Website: macys
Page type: delivery-shipping
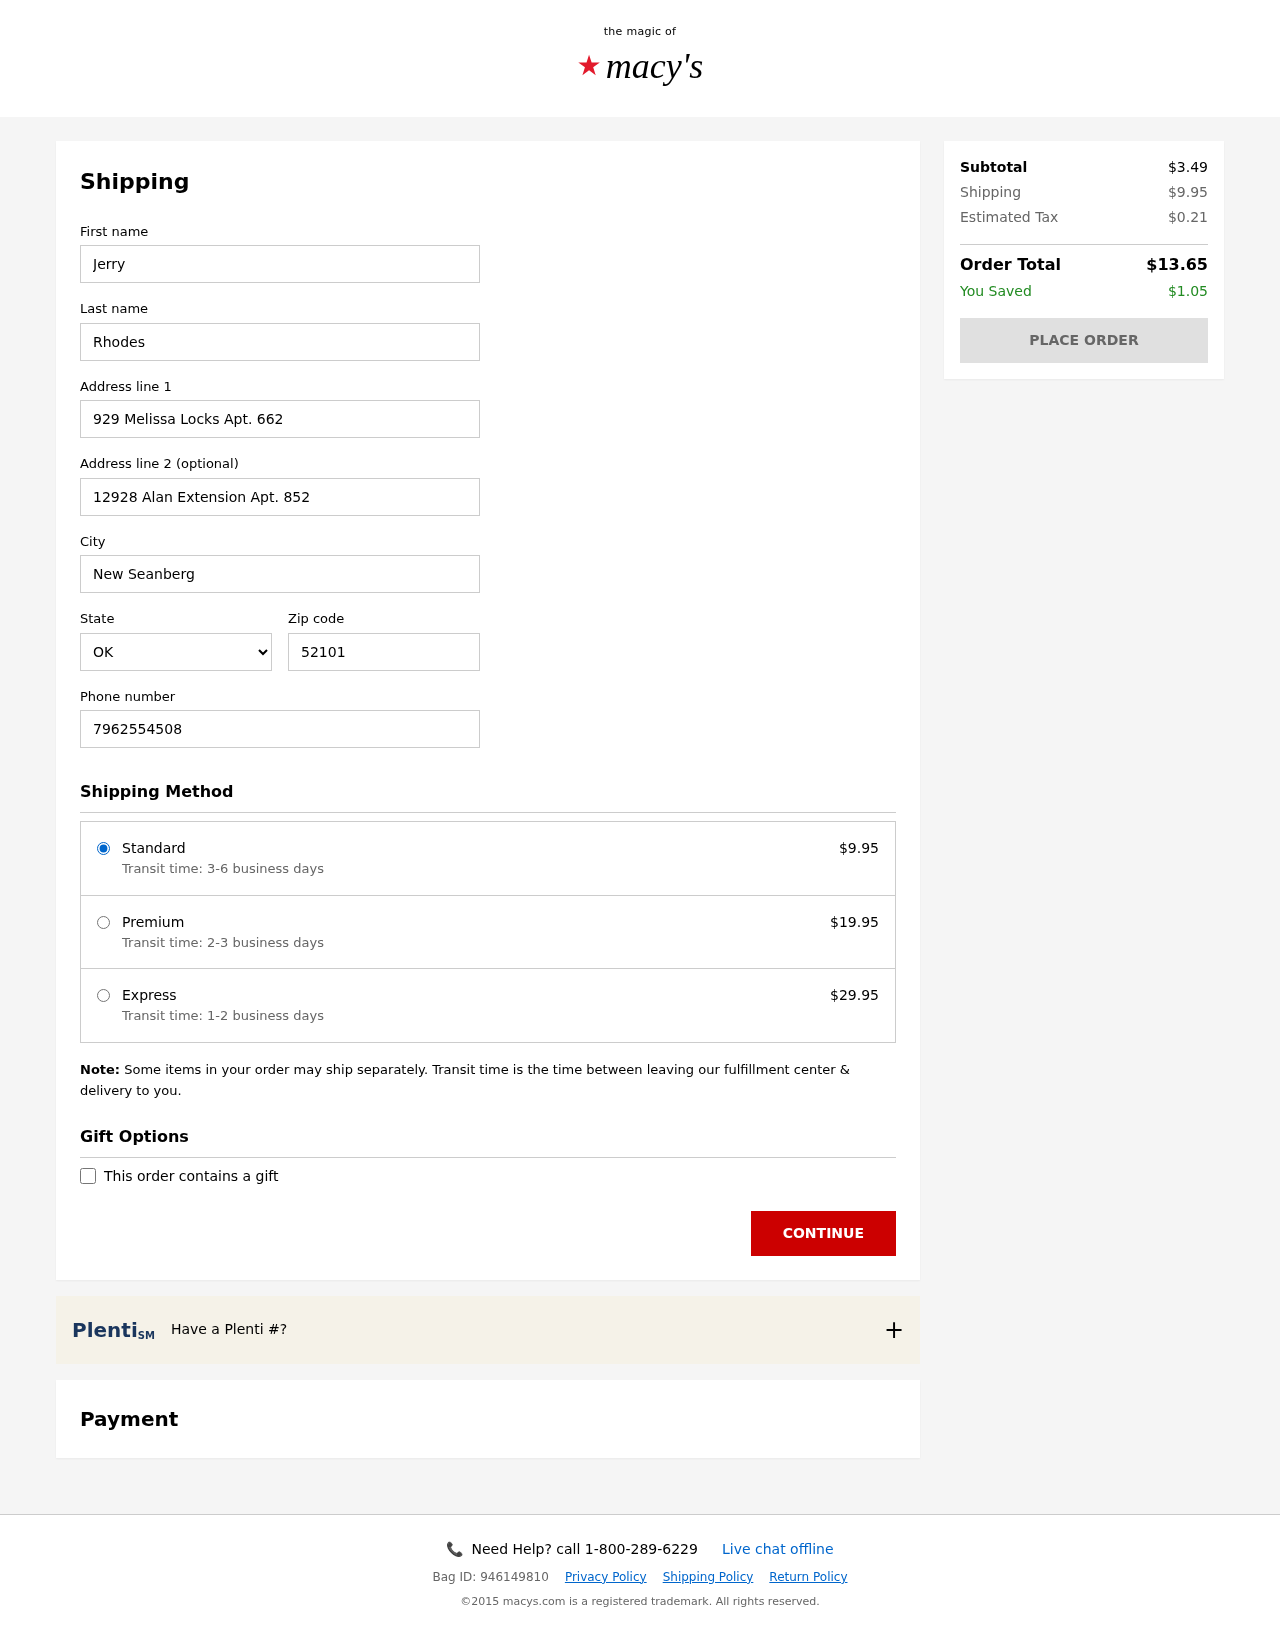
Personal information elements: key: PII_CITY
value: New Seanberg
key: PII_FIRSTNAME
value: Jerry
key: PII_LASTNAME
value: Rhodes
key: PII_PHONE
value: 7962554508
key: PII_POSTCODE
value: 52101
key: PII_STATE_ABBR
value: OK
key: PII_STREET
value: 929 Melissa Locks Apt. 662
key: PII_STREET2
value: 12928 Alan Extension Apt. 852
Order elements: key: ORDER_SHIPPING_COST
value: $9.95
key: ORDER_SHIPPING_PREMIUM
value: $19.95
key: ORDER_SHIPPING_EXPRESS
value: $29.95
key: ORDER_SUBTOTAL
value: $3.49
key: ORDER_TAX
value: $0.21
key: ORDER_TOTAL
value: $13.65
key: ORDER_SAVINGS
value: $1.05